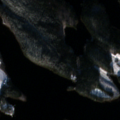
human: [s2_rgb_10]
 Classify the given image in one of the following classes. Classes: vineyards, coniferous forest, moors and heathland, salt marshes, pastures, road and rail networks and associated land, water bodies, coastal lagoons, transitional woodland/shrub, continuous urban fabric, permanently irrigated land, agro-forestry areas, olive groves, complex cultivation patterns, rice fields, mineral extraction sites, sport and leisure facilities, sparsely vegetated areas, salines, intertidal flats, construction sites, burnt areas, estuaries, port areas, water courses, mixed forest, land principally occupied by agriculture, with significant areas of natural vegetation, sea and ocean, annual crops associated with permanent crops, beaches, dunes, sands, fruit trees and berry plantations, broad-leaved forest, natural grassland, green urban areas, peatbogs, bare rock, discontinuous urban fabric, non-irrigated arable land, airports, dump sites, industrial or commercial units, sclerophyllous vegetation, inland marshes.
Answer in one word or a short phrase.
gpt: coniferous forest, mixed forest, water bodies